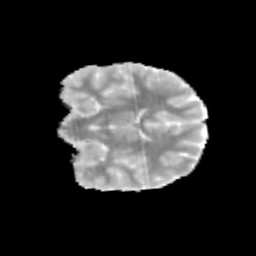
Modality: MD
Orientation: coronal
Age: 9
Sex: male
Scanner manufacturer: siemens
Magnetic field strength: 3 T
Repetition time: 3.8 s
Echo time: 0.07 s